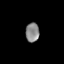
Tissue: lung
Cell type: Epithelial cells
Senescence score: 0.2339
Nuclear area (px): 253
Mean DAPI intensity: 137.968